Question: I've never seen this before:

'''
<script type="text/javascript">
$(document).ready(function() {
$('#js-news').ticker(
speed: 0.10, // The speed of the reveal
ajaxFeed: false, // Populate jQuery News Ticker via a feed
feedUrl: false, // The URL of the feed
// MUST BE ON THE SAME DOMAIN AS THE TICKER
feedType: 'xml', // Currently only XML
htmlFeed: true, // Populate jQuery News Ticker via HTML
debugMode: true, // Show some helpful errors in the console or as alerts
// SHOULD BE SET TO FALSE FOR PRODUCTION SITES!
controls: true, // Whether or not to show the jQuery News Ticker controls
titleText: 'Latest', // To remove the title set this to an empty String
displayType: 'reveal', // Animation type - current options are 'reveal' or 'fade'
direction: 'ltr' // Ticker direction - current options are 'ltr' or 'rtl'
pauseOnItems: 2000, // The pause on a news item before being replaced
fadeInSpeed: 600, // Speed of fade in animation
fadeOutSpeed: 300 // Speed of fade out animation
);
});
</script>
'''
That code is right before '</head>'. And 'jQuery' is being included.
What could be the problem?
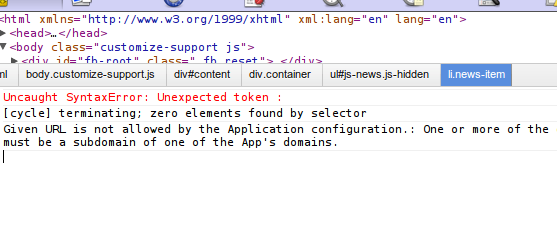
Answer: May be missing '{}' in ticker:
'''
<script type="text/javascript">
$(document).ready(function() {
$('#js-news').ticker({
speed: 0.10, // The speed of the reveal
ajaxFeed: false, // Populate jQuery News Ticker via a feed
direction: 'ltr'
...........//--^-------missing ','
fadeOutSpeed: 300 // Speed of fade out animation
});
});
</script>
'''
Also as other answer suggested a missing ',' after 'direction: 'ltr''